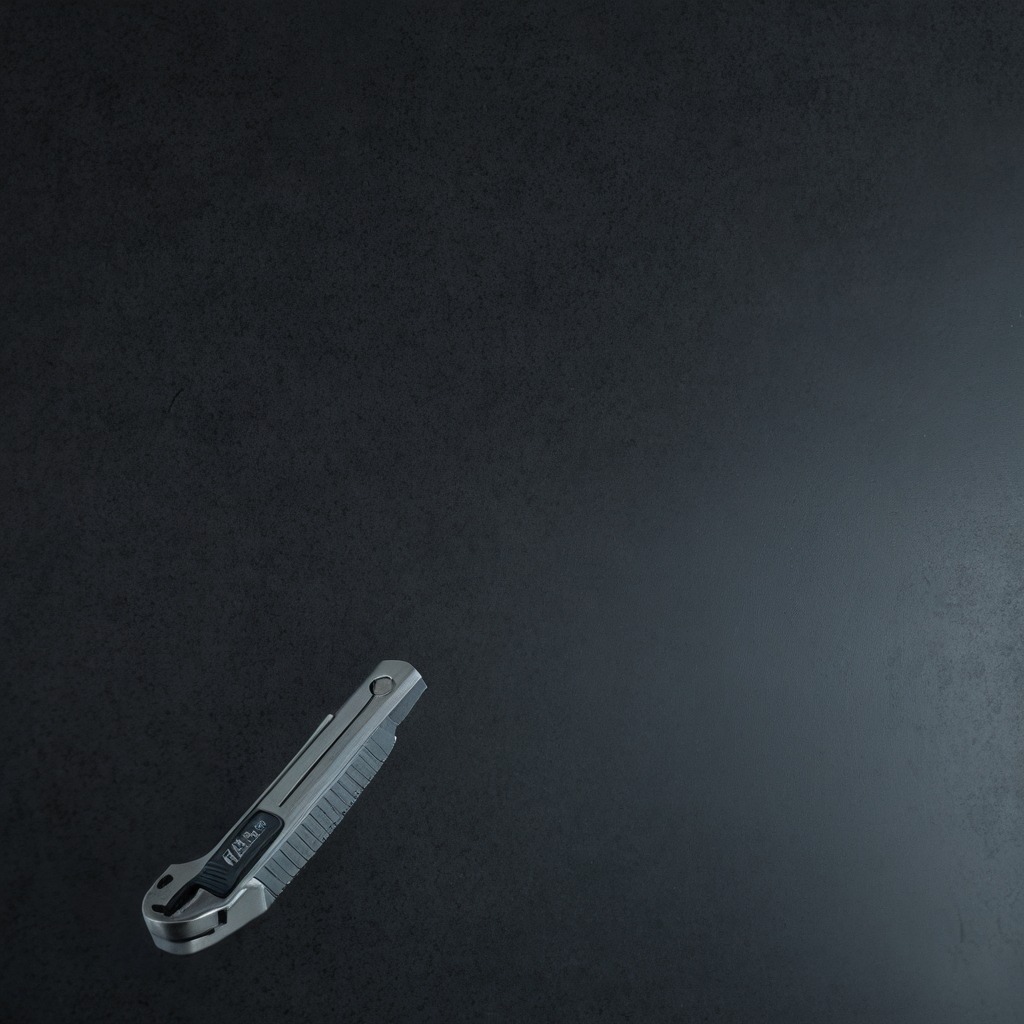
A utility knife is lying on the clean granite table inside a workshop at night.